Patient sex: F
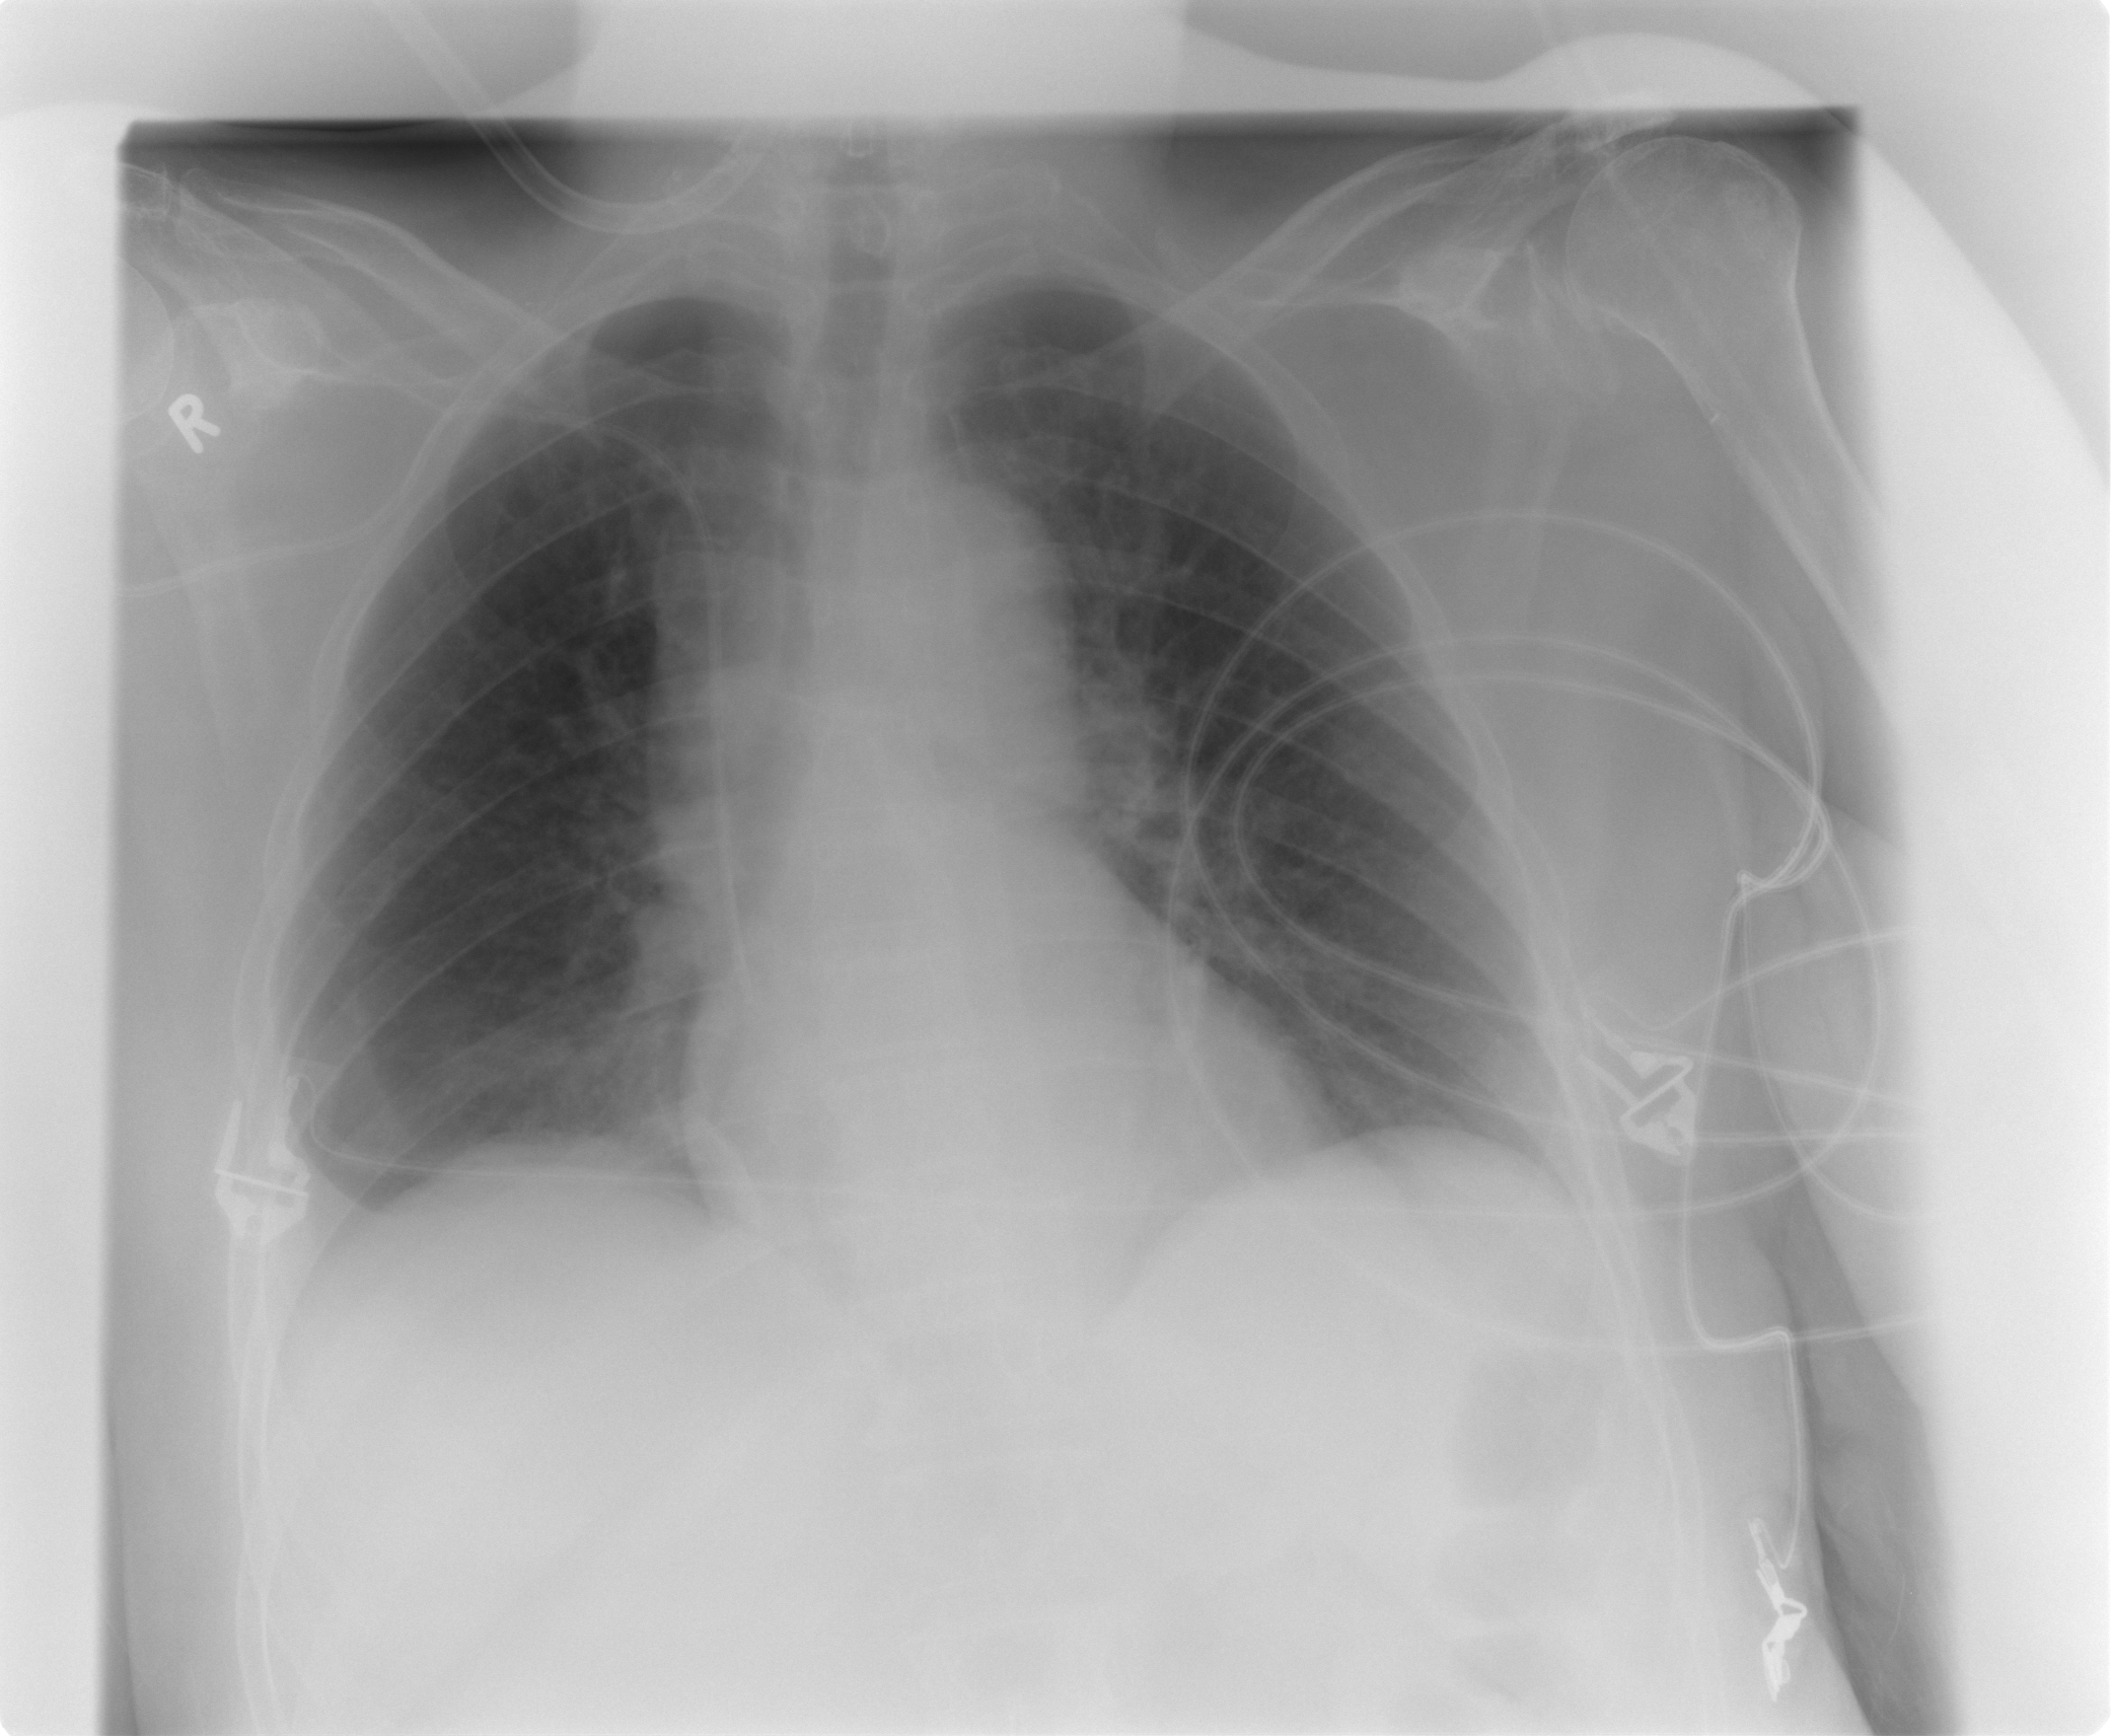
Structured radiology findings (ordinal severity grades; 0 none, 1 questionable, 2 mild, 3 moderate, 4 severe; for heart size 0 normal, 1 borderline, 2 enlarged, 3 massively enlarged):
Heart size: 0
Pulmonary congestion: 0
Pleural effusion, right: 2
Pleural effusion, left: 0
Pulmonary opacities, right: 0
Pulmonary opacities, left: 0
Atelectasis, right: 2
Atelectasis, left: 0